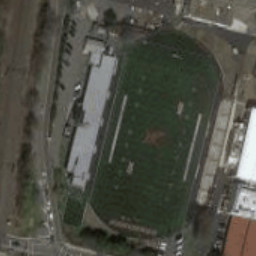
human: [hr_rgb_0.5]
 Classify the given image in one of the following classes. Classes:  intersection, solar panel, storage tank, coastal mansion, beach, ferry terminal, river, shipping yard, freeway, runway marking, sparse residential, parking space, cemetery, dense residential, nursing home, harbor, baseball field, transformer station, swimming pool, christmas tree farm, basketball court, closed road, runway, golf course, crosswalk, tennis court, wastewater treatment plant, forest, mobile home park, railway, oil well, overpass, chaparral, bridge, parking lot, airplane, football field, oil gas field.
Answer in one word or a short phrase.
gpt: football field